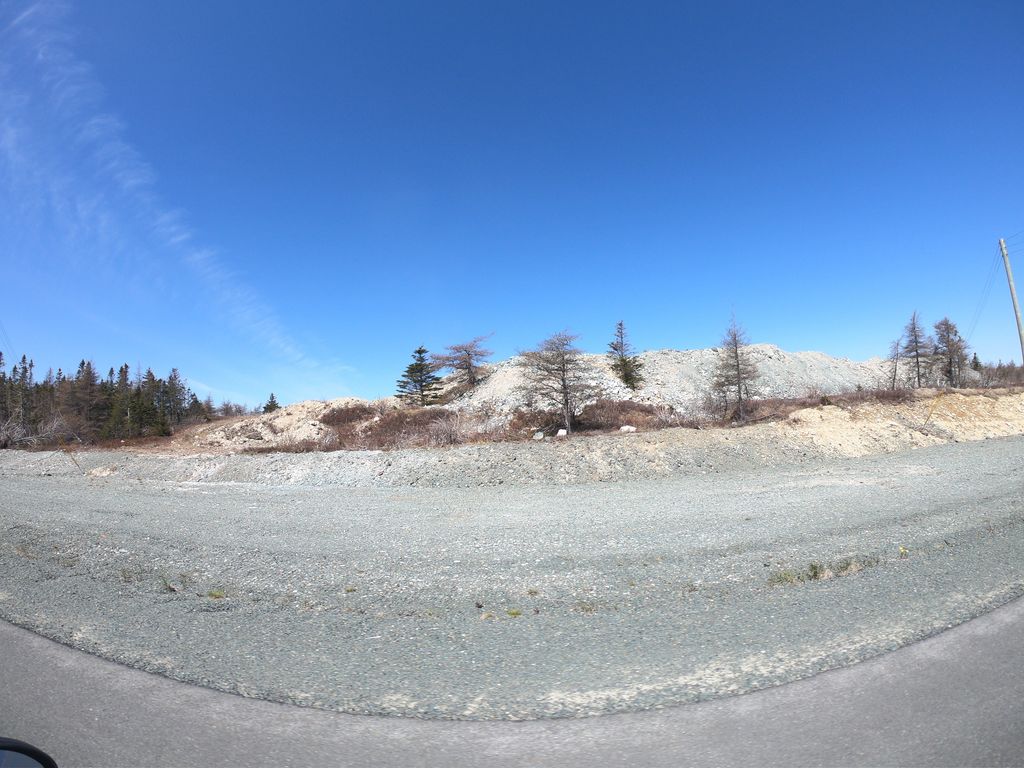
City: st_johns